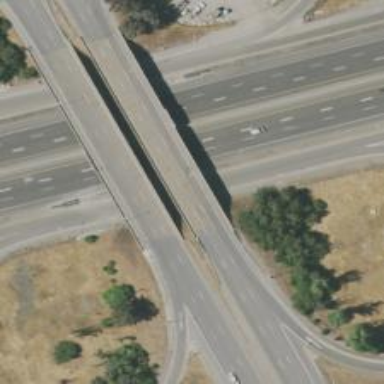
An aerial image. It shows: Bridge over trunk highway expressway.